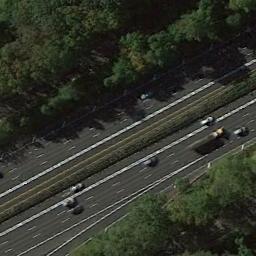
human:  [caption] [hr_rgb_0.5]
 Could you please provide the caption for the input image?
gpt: There is only one car on the highway .

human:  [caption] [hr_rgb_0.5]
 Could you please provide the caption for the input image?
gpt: The freeway goes through the forest with some cars .

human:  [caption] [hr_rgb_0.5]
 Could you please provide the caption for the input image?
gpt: There are large green forests around the freeway and there are many cars on the freeway .

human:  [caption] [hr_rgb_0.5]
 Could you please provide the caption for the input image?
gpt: A bifurcated freeway goes through the forest with many dark green trees and some cars are driving on the freeway .

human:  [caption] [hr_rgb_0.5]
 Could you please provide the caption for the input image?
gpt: There are many green trees beside the freeway .